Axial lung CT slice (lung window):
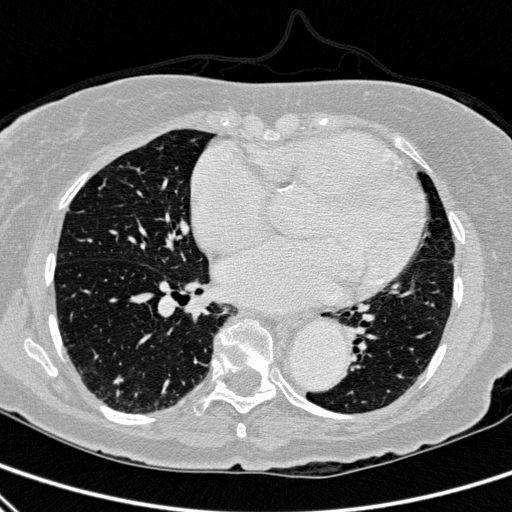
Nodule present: no